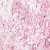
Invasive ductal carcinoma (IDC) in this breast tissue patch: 0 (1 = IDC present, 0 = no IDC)